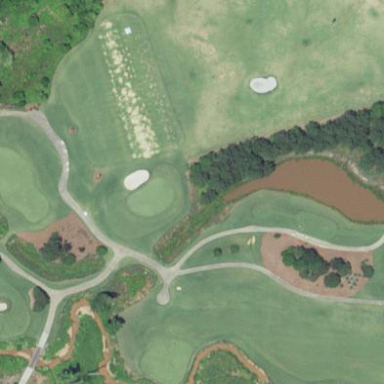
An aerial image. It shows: Picturesque scene of golf course with lateral water hazard.